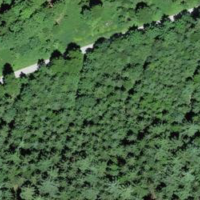
EUNIS habitat code: 43
Species observed at this site:
Stellaria graminea